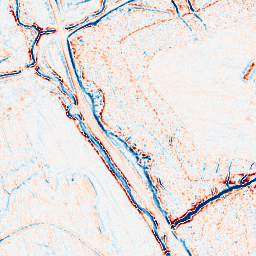
Category: edge_preserving
Decomposition family: anisotropic_diffusion
Decomposition parameters: iterations: 5
kappa: 50
gamma: 0.2
Upsampling method: bilinear
Upsampling parameters: scale: 2
Upsampling scale: 2